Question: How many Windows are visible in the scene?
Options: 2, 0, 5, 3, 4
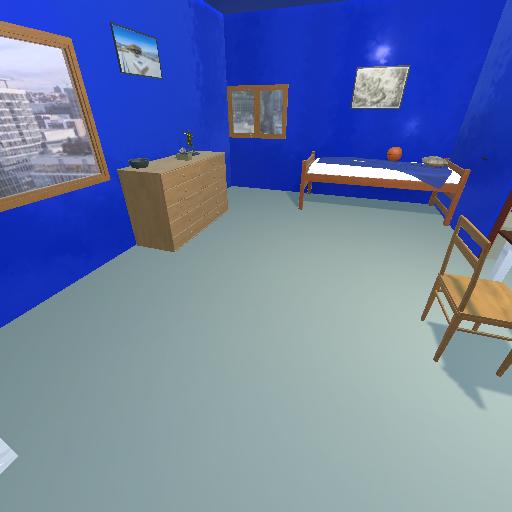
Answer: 2